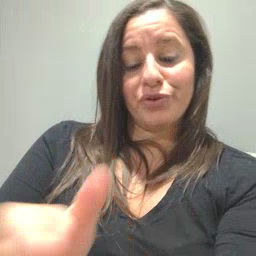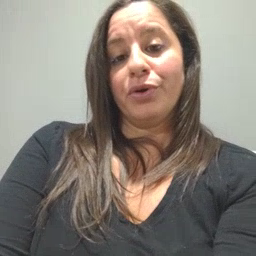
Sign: helicopter